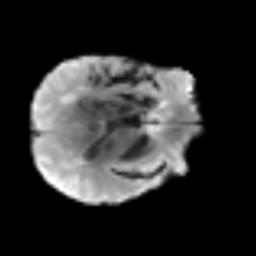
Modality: T2w
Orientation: axial
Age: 59
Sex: male
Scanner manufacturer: siemens
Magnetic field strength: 3 T
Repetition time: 3.2 s
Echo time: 0.081 s